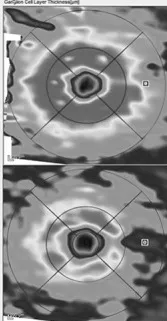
Left eye at 2 months, following treatment.
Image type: radiology (mri)